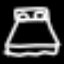
Label: bed